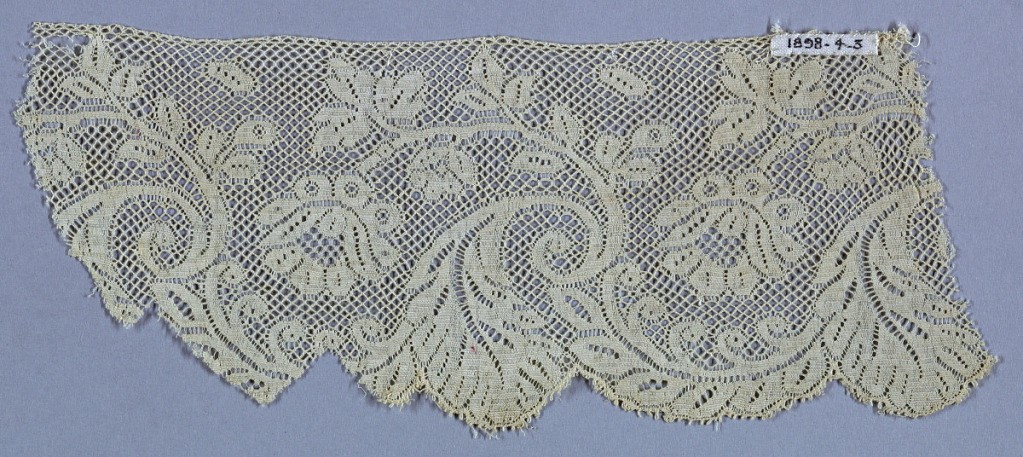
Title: Fragment
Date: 19th century
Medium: linen Technique: machine made
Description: Machine-made border of Valenciennes type lace; floral pattern with scallops on one edge.